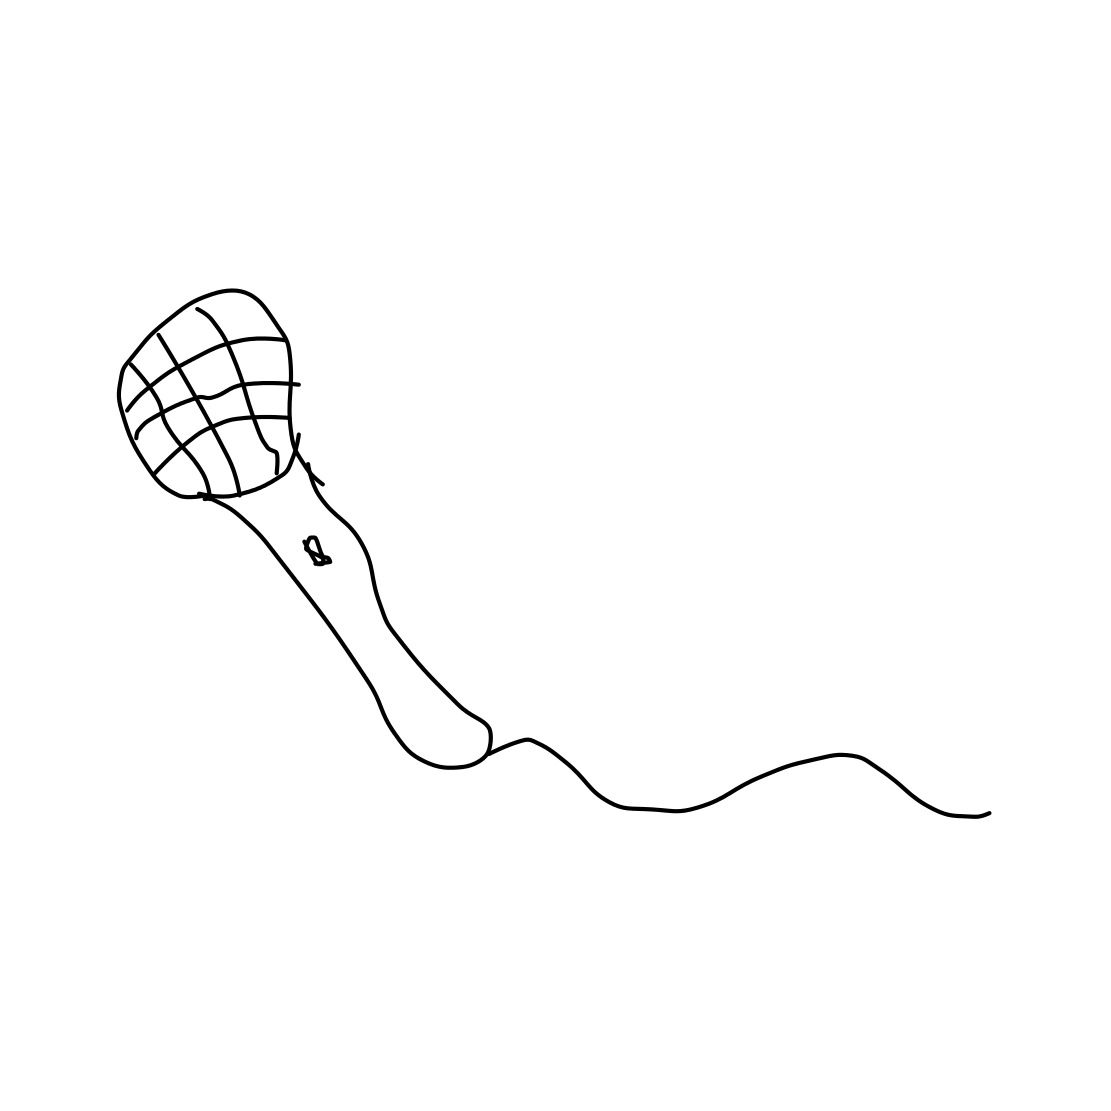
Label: microphone